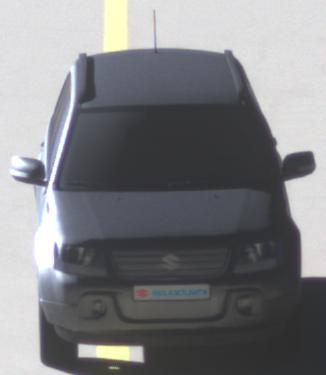
Make: Suzuki
Model: Grand Vitara
Detailed model: Gen. 1 JT
Model produced from: 2009
Model produced until: 2012
Doors: 5
Color: gray
Road condition: dry road
Daytime: morning or afternoon
Contrast: high contrast